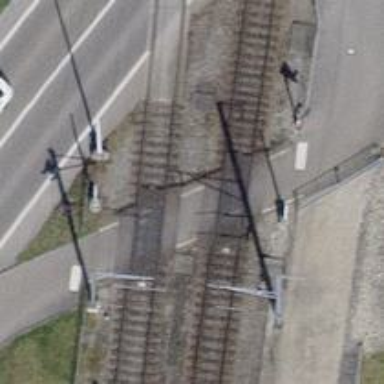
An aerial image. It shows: Full barrier level crossing along the railway.